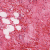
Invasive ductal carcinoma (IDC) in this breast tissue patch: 0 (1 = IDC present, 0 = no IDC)